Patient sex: M
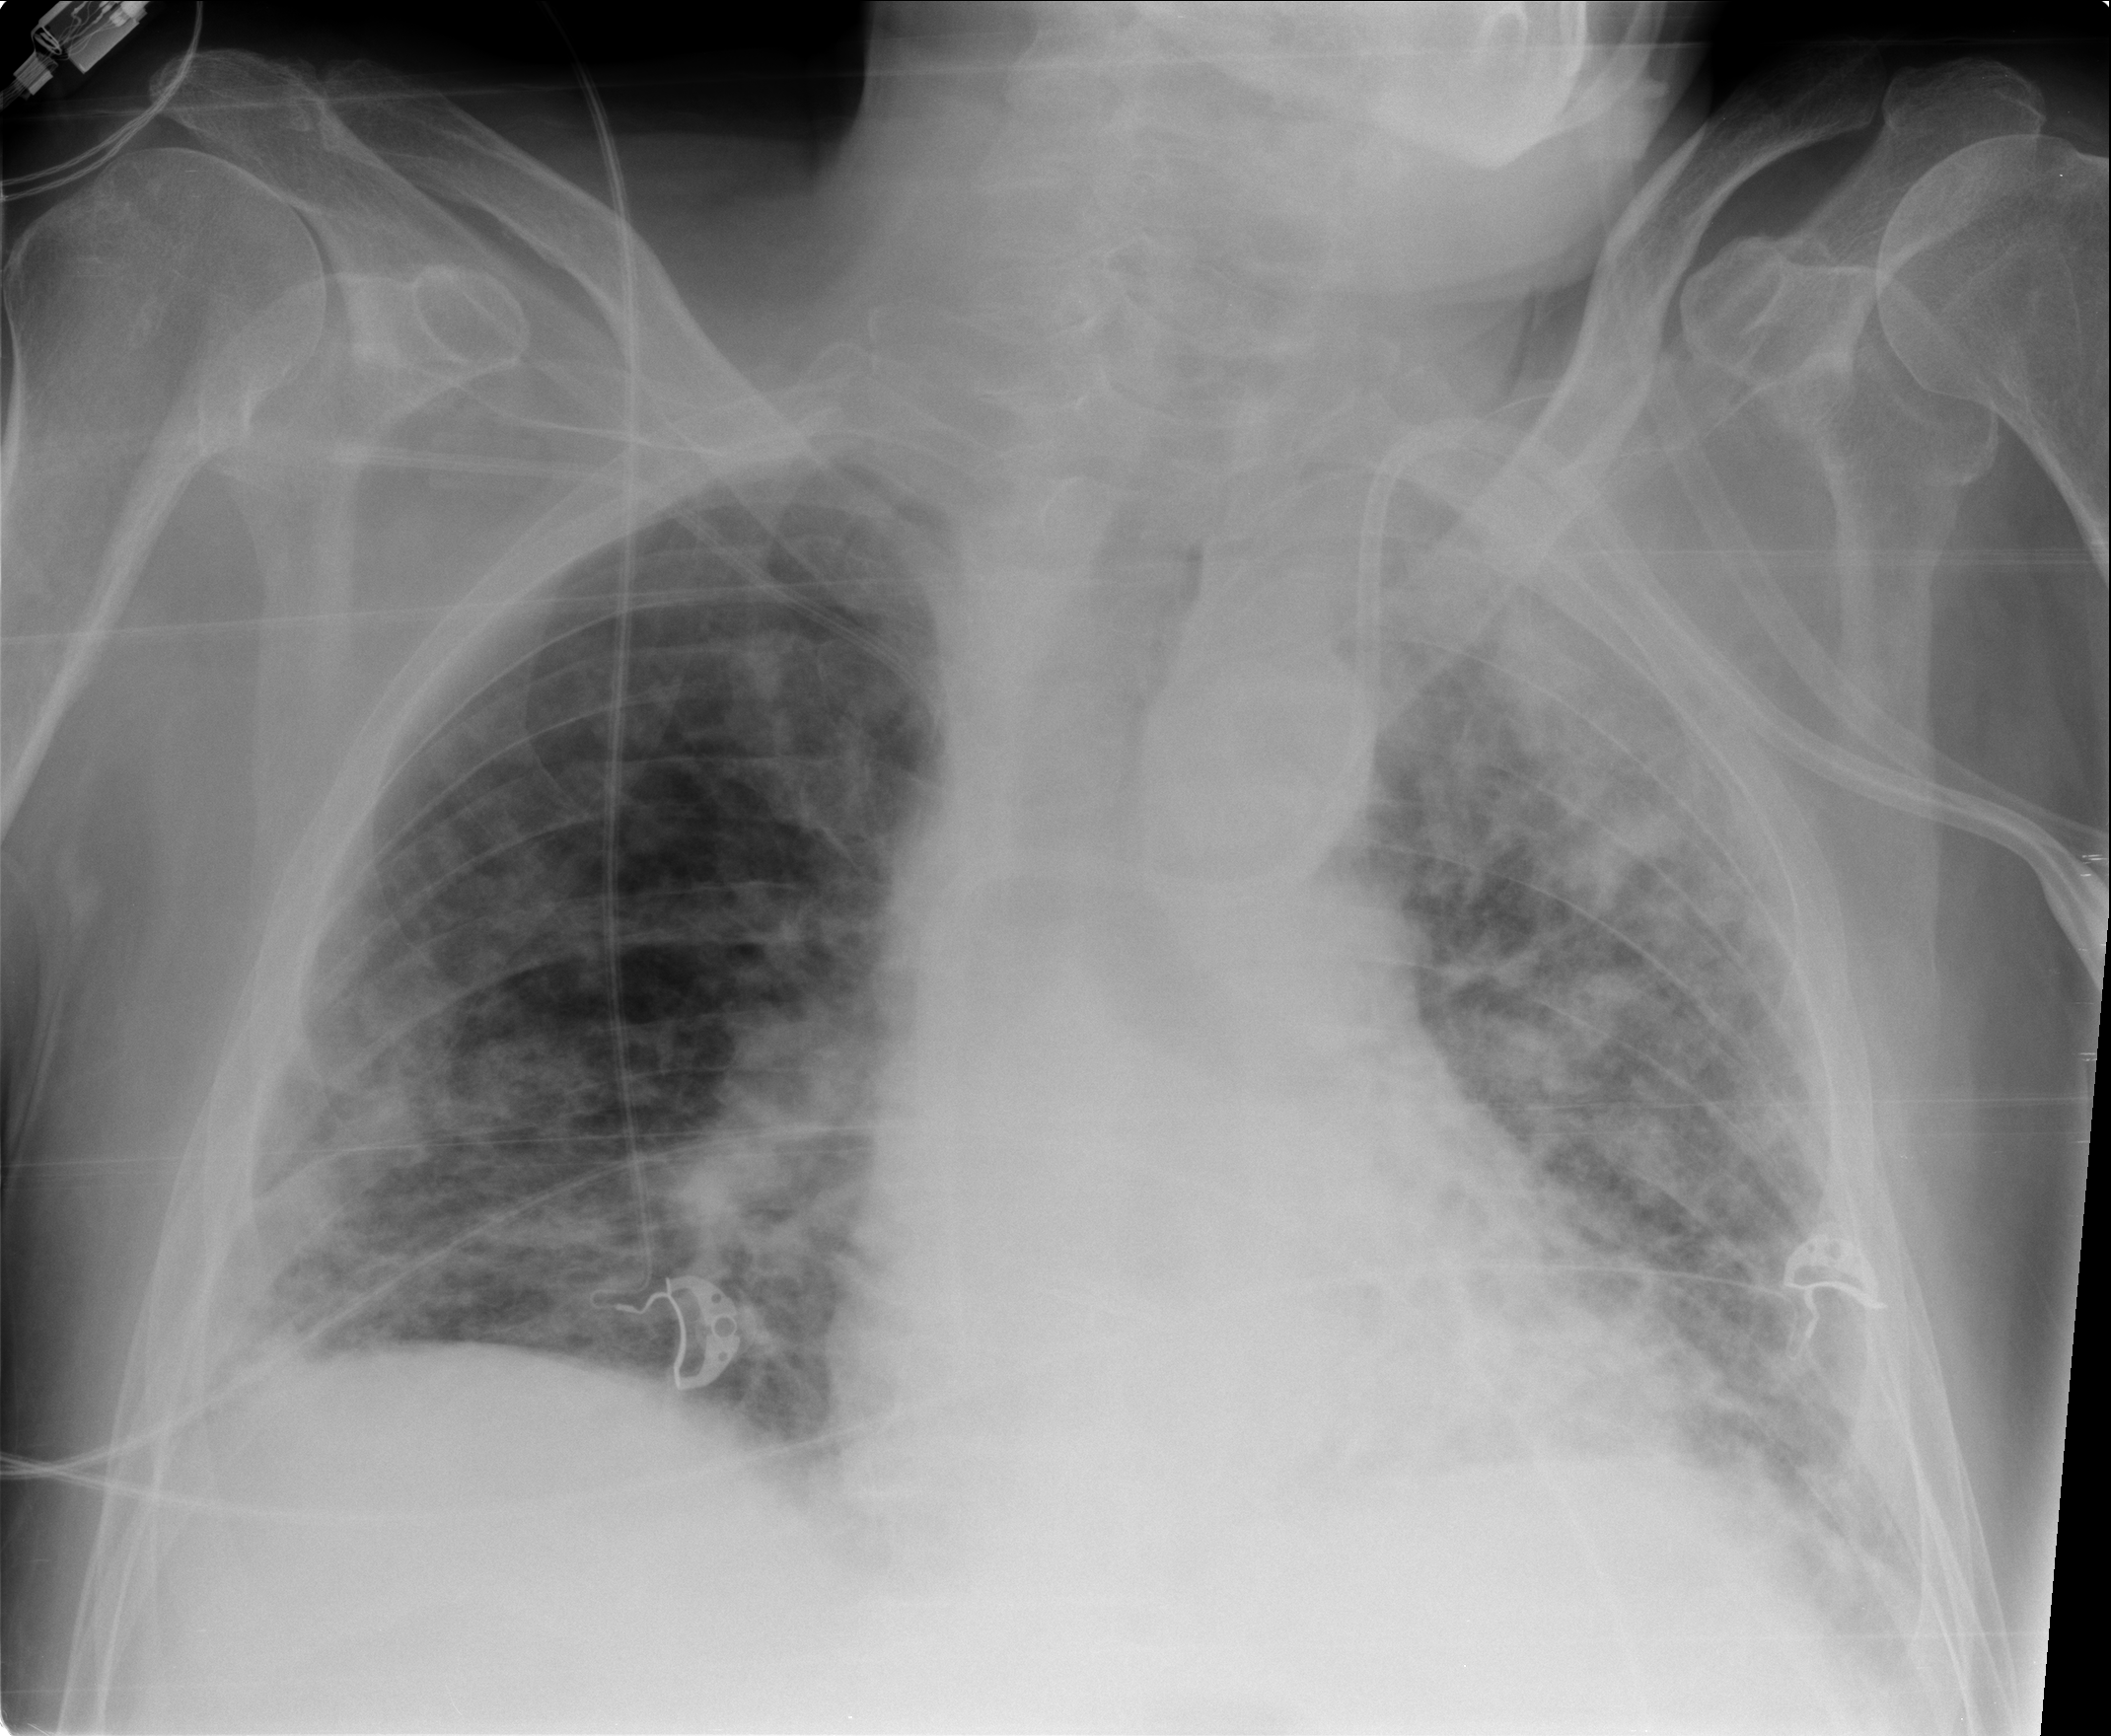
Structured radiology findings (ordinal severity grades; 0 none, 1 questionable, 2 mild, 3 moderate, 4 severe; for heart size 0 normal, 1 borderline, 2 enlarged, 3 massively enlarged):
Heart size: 1
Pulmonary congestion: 2
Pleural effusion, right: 0
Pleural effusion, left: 2
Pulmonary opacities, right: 2
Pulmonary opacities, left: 3
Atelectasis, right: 2
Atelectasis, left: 2